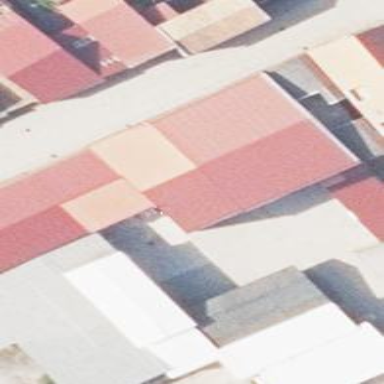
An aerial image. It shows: Industrial building.